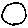
Label: circle